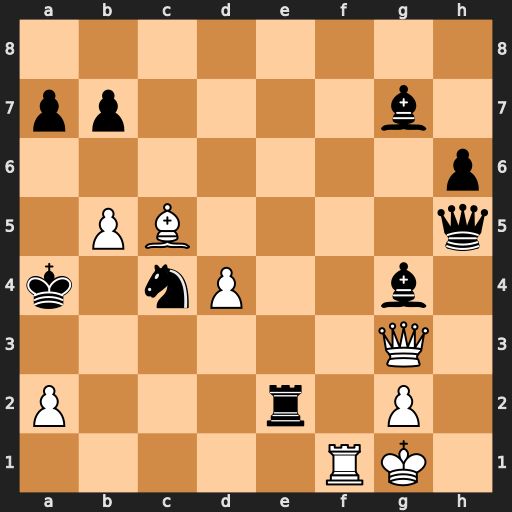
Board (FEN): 8/pp4b1/7p/1PB4q/k1nP2b1/6Q1/P3r1P1/5RK1
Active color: w
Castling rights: -
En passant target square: -
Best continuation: Qb3+ Ka5 Qb4#